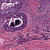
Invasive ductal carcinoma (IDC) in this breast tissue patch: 0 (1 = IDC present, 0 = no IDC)